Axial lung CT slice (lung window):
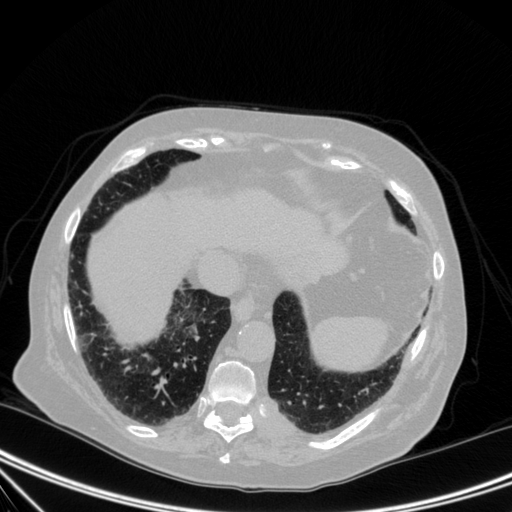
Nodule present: no